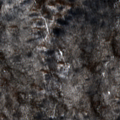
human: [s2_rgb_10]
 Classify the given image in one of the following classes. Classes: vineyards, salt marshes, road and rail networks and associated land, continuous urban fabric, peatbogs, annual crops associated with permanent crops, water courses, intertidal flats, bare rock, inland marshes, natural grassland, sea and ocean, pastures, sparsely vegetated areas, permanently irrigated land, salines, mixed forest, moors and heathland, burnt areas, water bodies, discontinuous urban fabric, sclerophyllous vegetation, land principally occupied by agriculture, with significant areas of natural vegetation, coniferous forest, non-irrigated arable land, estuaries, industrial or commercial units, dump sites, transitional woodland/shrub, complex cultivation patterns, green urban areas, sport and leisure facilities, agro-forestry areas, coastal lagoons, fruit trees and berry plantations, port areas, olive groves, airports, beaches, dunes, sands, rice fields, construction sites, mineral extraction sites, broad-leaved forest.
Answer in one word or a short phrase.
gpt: broad-leaved forest